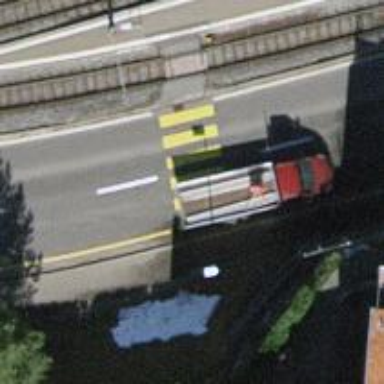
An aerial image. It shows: Uncontrolled road crossing.